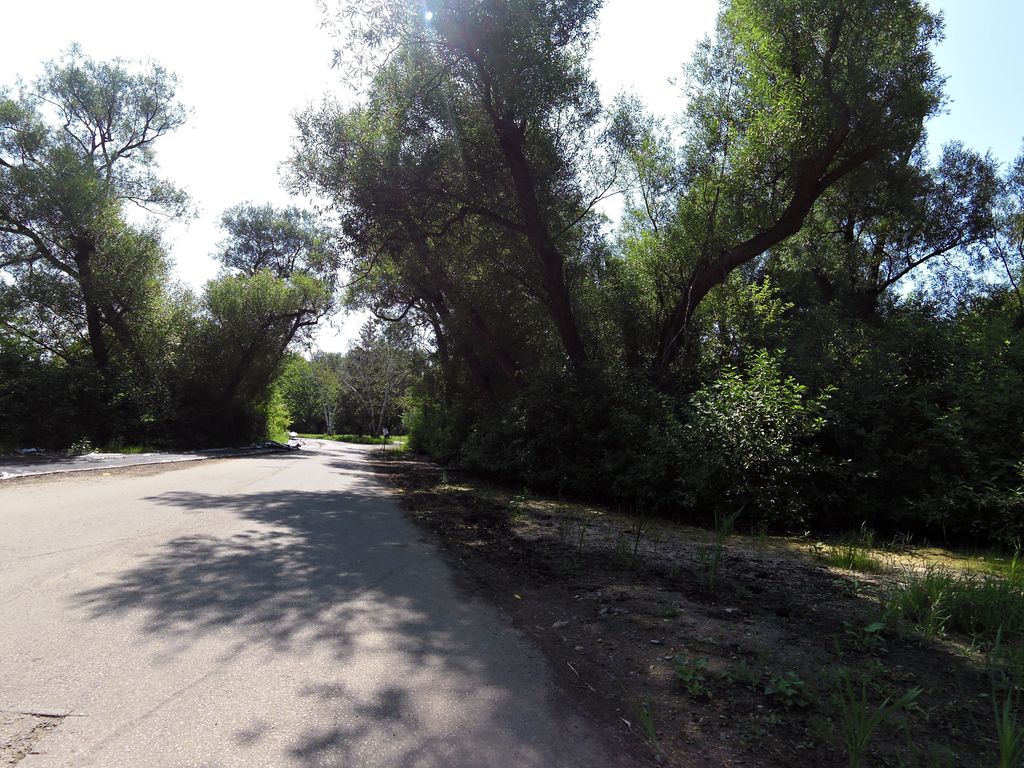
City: toronto